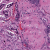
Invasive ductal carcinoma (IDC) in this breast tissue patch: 1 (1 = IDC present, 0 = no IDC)